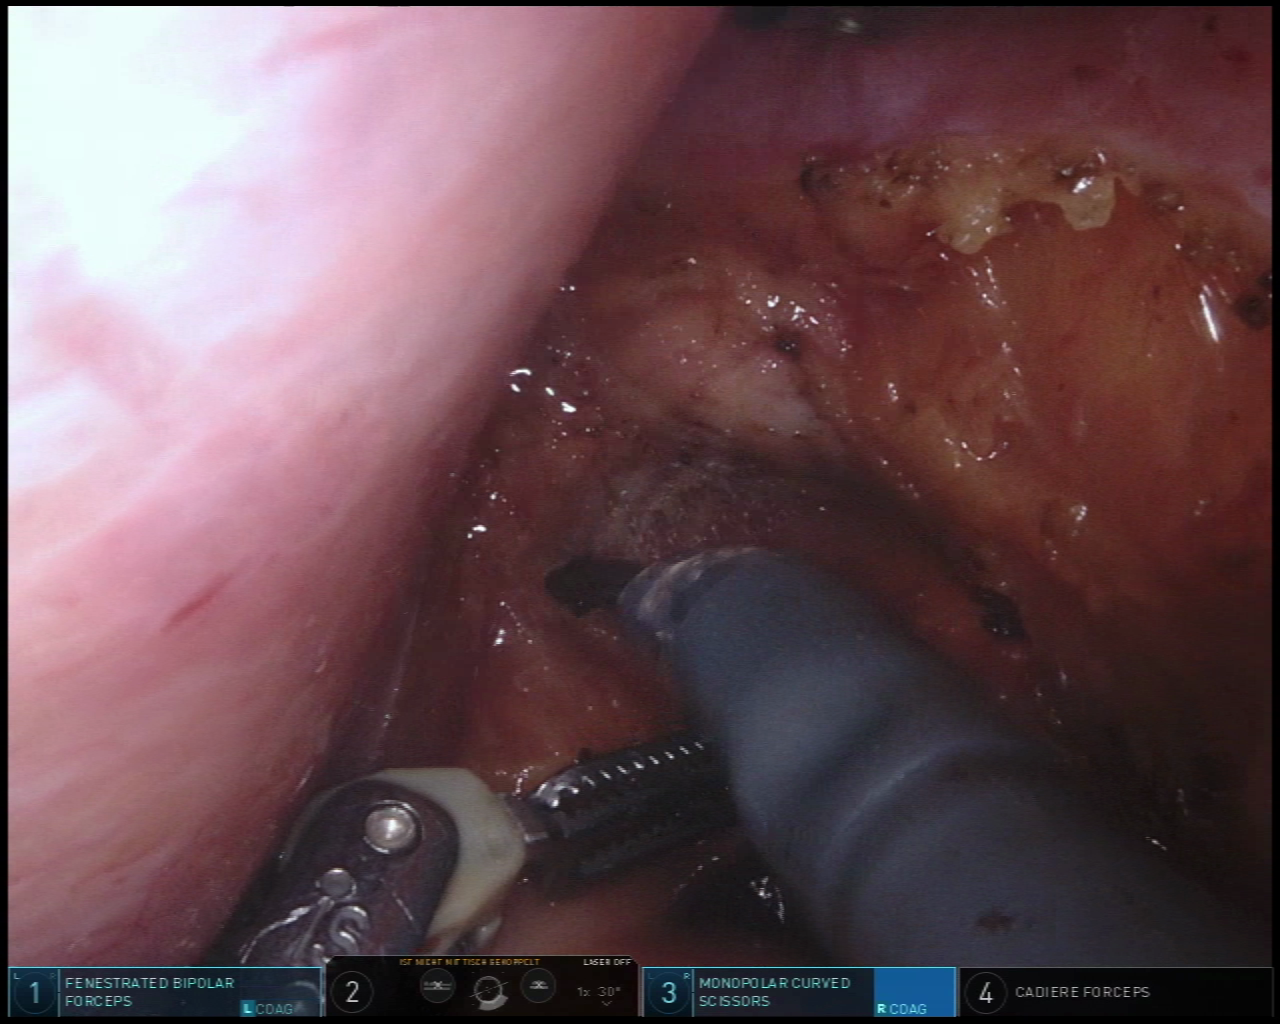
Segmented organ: vesicular_glands
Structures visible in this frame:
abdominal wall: no
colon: no
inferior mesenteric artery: no
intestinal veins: no
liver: no
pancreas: no
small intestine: no
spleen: no
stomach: no
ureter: no
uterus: no
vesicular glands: yes